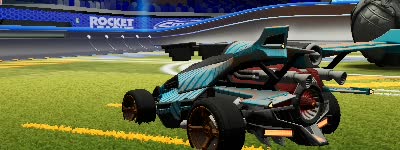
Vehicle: aftershock